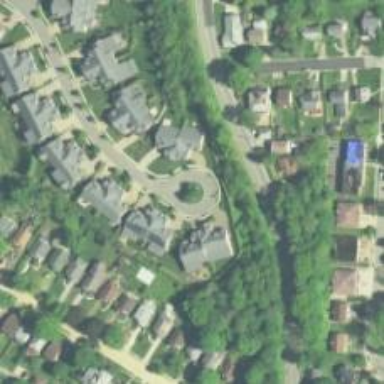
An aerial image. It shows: Turning loop on the road.